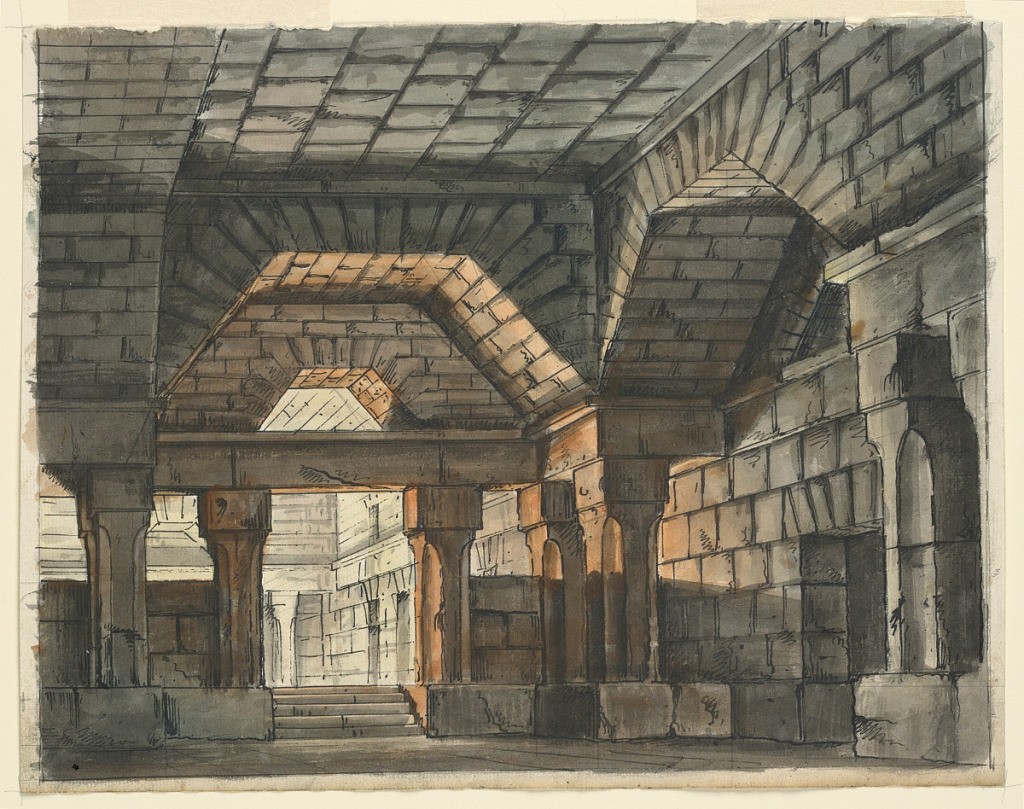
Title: Stage Design, Fortified Castle Interior for "Ciro in Babilonia" by Gioachino Rossini, La Scala, Milan, 1818, "Prigione Sotterranea"
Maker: Romolo Achille Liverani, Italian, 1809 - 1872
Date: early 19th century
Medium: Pen and black ink, brush and watercolor and wash on laid paper
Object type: Drawing
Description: Horizontal rectangle. Hall with vaults supported by columns, opening into second hall.